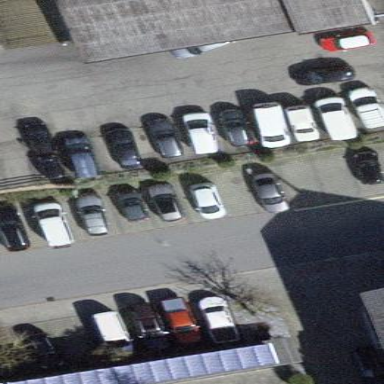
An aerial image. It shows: Street side parking area.